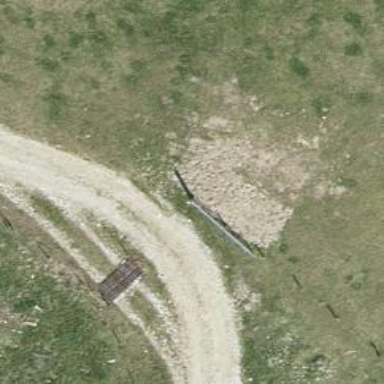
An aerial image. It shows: Gate.